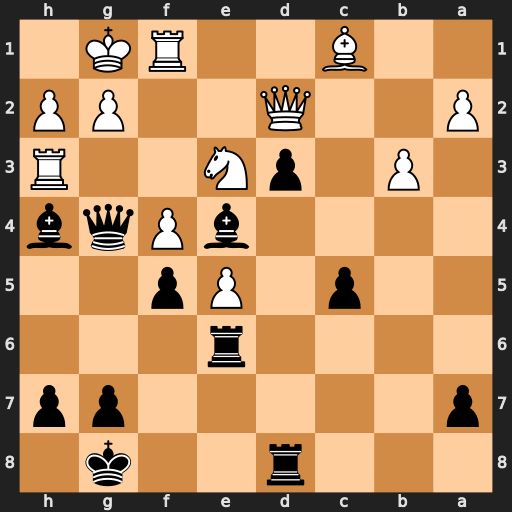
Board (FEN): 3r2k1/p5pp/4r3/2p1Pp2/4bPqb/1P1pN2R/P2Q2PP/2B2RK1
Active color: b
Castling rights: -
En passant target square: -
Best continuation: Qxh3 gxh3 Rg6+